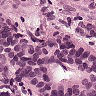
Metastatic tissue present: yes